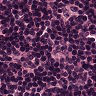
Metastatic tissue present: no